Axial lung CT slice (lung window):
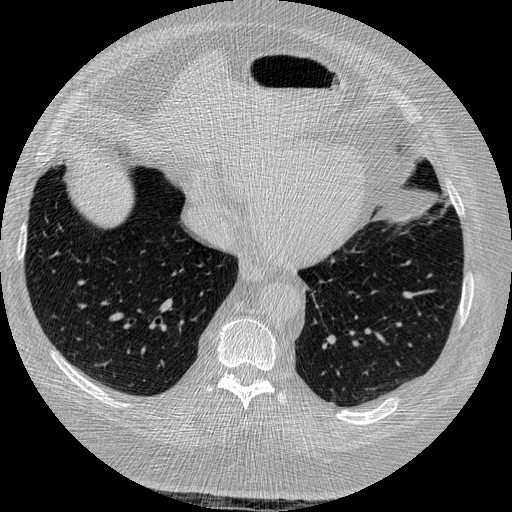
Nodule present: no